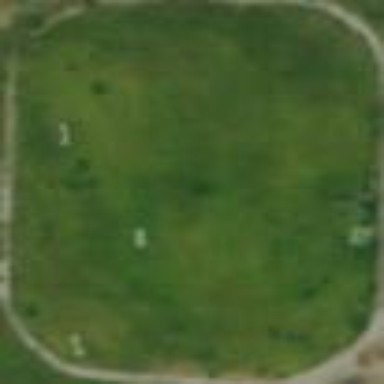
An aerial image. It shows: Recreation ground.